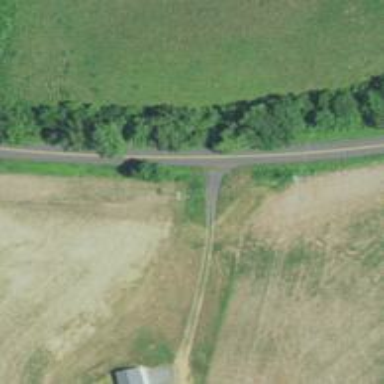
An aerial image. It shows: Tertiary road.